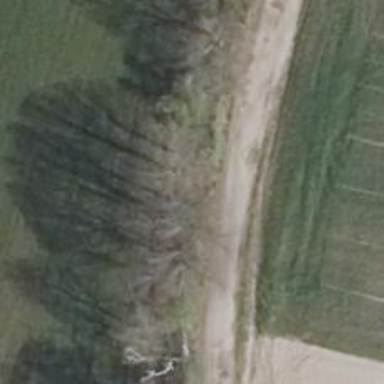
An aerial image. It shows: Row of deciduous broadleaved trees.